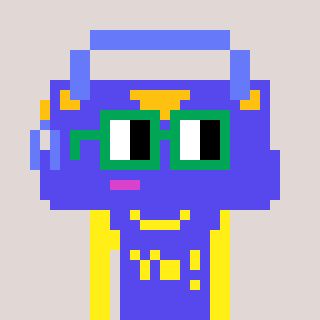
a pixel art character with square green glasses, a bag-shaped head and a computerblue-colored body on a warm background